Field crop: tomato
Growth stage: 2
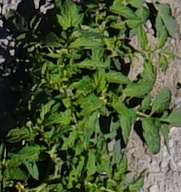
Species: tomato